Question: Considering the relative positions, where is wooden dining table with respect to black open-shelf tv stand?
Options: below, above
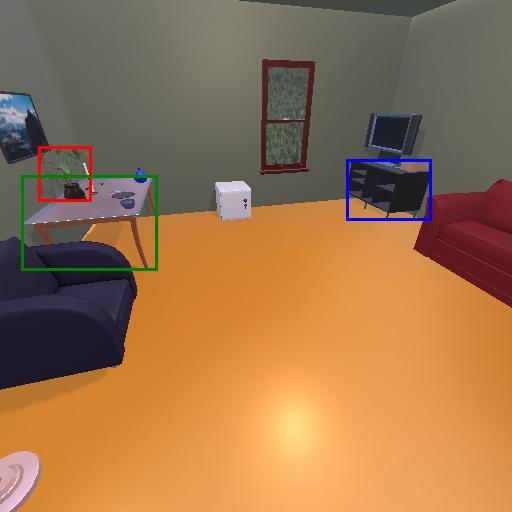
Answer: below